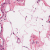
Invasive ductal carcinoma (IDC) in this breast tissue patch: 0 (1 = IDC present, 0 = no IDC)